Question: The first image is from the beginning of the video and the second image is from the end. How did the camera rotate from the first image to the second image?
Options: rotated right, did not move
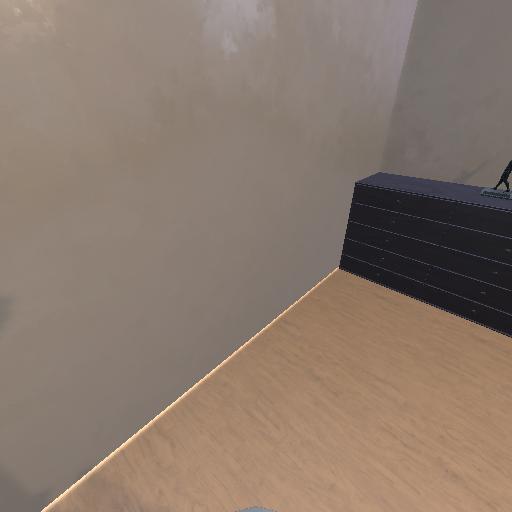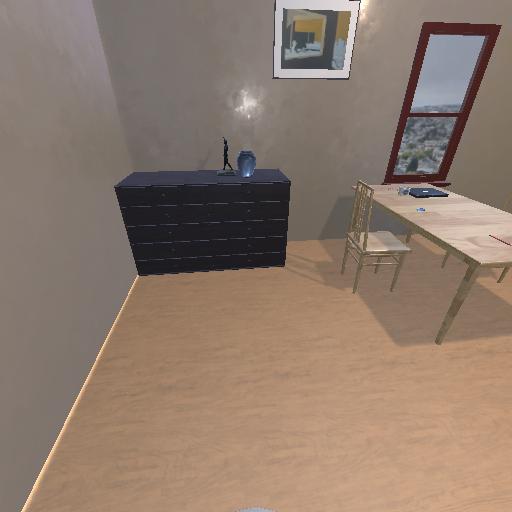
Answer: rotated right